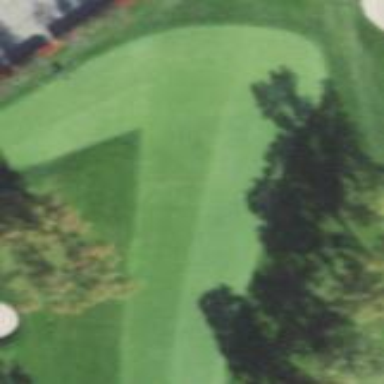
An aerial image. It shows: Golf tee on grassy land.